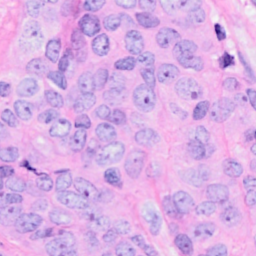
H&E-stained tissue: Breast